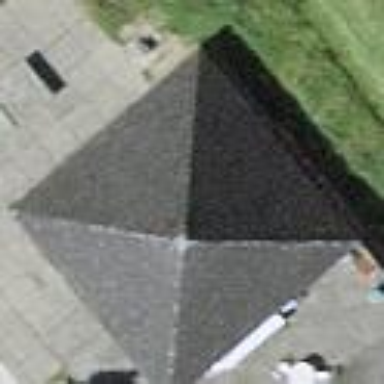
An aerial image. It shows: Building with pyramidal roof shape.